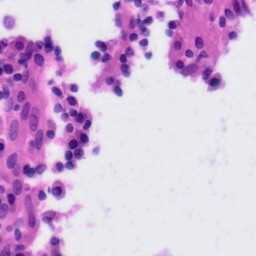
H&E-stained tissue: Tonsil